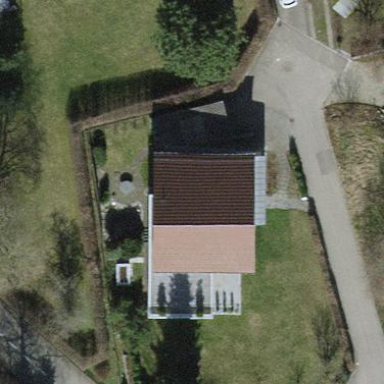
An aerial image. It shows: Detached building with gabled roof.